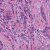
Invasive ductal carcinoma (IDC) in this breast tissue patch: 1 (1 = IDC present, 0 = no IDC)